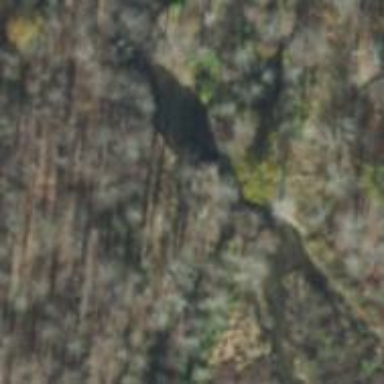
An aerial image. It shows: Aqueduct noted as abutment bridge support.